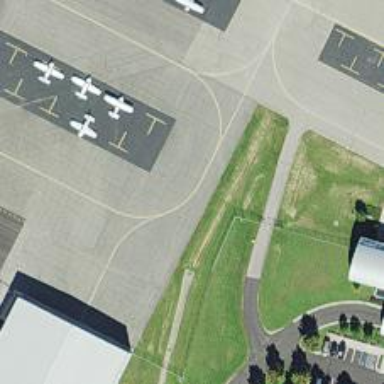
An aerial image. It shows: Image of taxiway at airport.